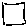
Label: square